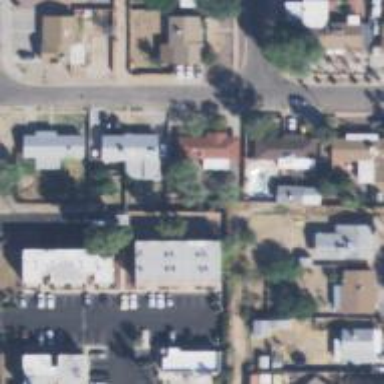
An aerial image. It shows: Alley classified as service road.